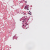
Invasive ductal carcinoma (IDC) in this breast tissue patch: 0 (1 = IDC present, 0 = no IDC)